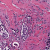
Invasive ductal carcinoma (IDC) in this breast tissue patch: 0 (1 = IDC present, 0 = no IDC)